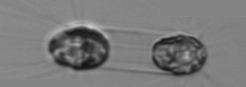
Label: Corethron_hystrix